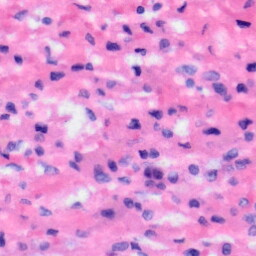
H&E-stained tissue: Liver